Interaction volume radius: 10 \u00c5
Interaction volume height: 25 \u00c5
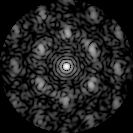
Disorder parameter: 0.5724